八年级 · 组合几何学
, 已知 $\angle M O N=30^{\circ}$, 点 $A_{1}, A_{2}, A_{3}, \cdots$ 在射线 $O N$ 上, 点 $B_{1}, B_{2}, B_{3}, \cdots$

在射线 $O M$ 上, $\triangle A_{1} B_{1} A_{2}, \triangle A_{2} B_{2} A_{3}, \triangle A_{3} B_{3} A_{4}, \cdots$ 均为等边三角形,

若 $O A_{1}=2$, 则 $\triangle A_{2022} B_{2022} A_{2023}$ 的边长为

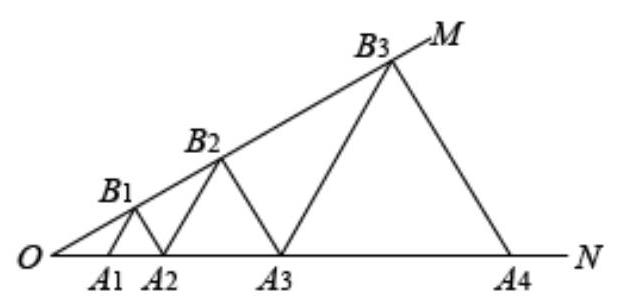
答案: ^{2022}$